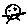
Label: cat